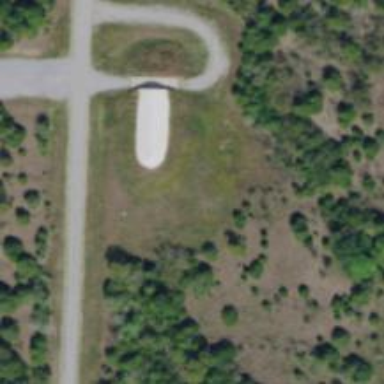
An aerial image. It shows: Military bunker.